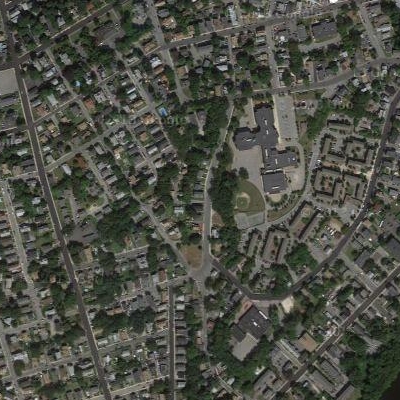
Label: fResident